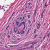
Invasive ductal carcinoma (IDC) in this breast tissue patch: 0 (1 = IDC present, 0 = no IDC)